Question: Is it possible to create a box like the one below with notches in the center of the top and bottom line? (including the border inset?)

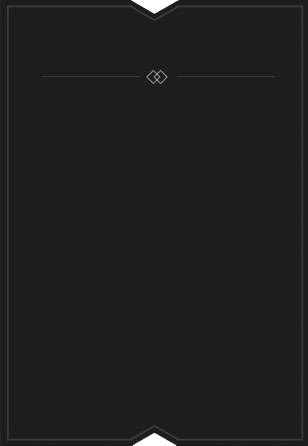
Answer: This solution is using an image (a very wide one) to cover all the possible width that a box will ever take. and using border-image. (Currently not supported in IE)
'''
<div class="SpecialBorder">
<div class="Content">
Some Content
</div>
</div>
'''
'''
.SpecialBorder
{
border: 20px solid black; /* fallback for IE*/
-moz-border-image: url(http://i.stack.imgur.com/ZB9vk.png) 20 20 repeat;
-o-border-image: url(http://i.stack.imgur.com/ZB9vk.png) 20 20 repeat;
-webkit-border-image: url(http://i.stack.imgur.com/ZB9vk.png) 20 20 repeat;
border-image: url(http://i.stack.imgur.com/ZB9vk.png) 20 20 repeat;
}
.Content
{
background-color: #1d1d1d; /* same BG as the image*/
}
'''
<URL>